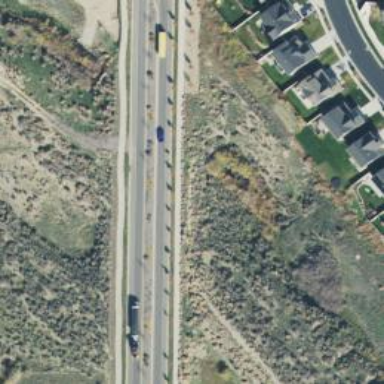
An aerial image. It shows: Culvert tunnel.